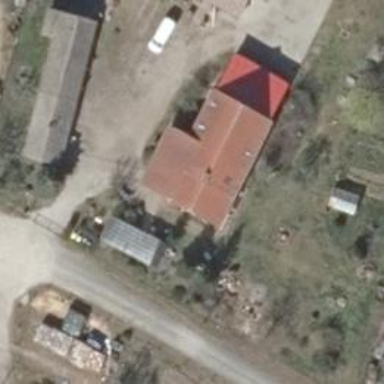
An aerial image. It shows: Building with gabled roof.